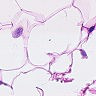
Metastatic tissue present: no